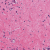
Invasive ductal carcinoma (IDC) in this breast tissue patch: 0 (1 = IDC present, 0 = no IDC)